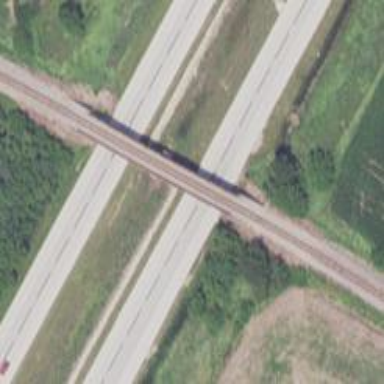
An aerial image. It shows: Bridge over railway line.